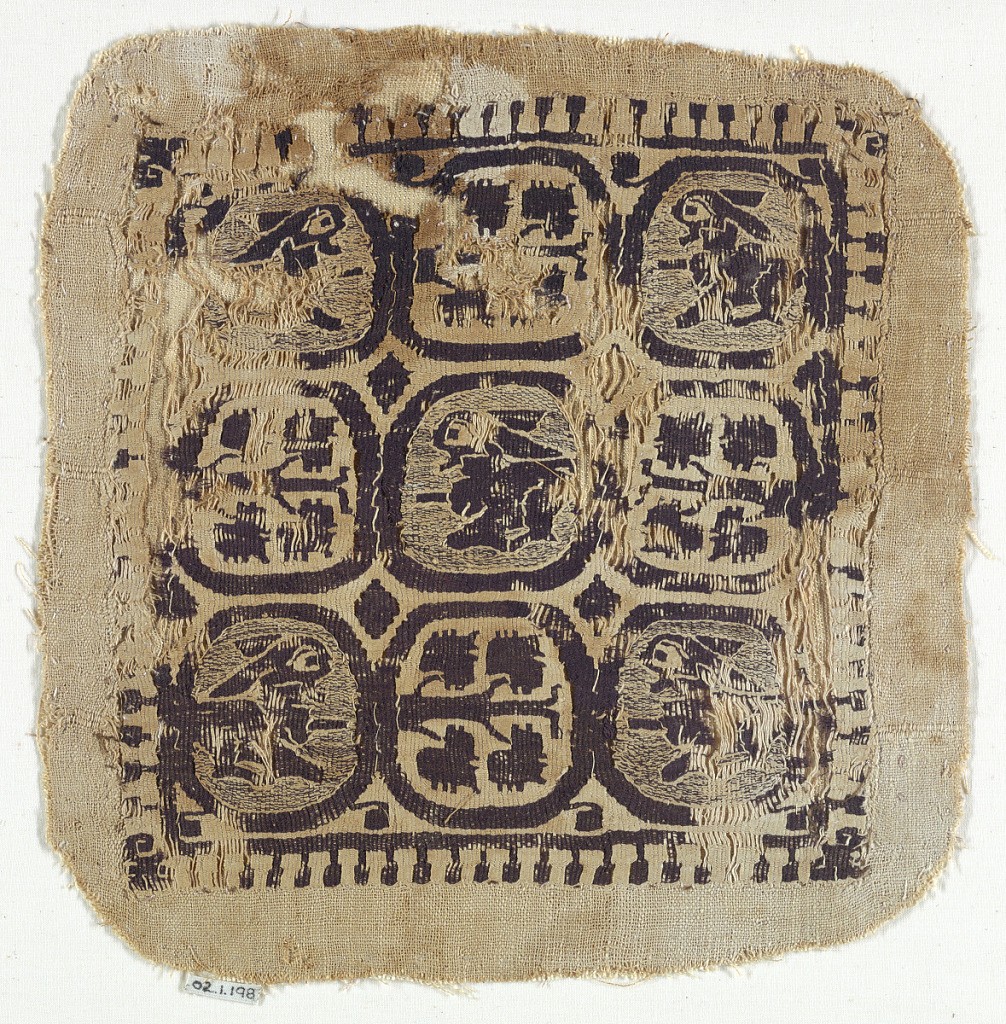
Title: Fragment
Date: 4th–5th century
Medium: Warp; S-spun linen. Wefts; Z-spun linen, Z-spun wool Technique: slit tapestry with supplementary weft wrapping
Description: Nine circles containing trees or rabbits.